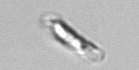
Label: Guinardia_striata